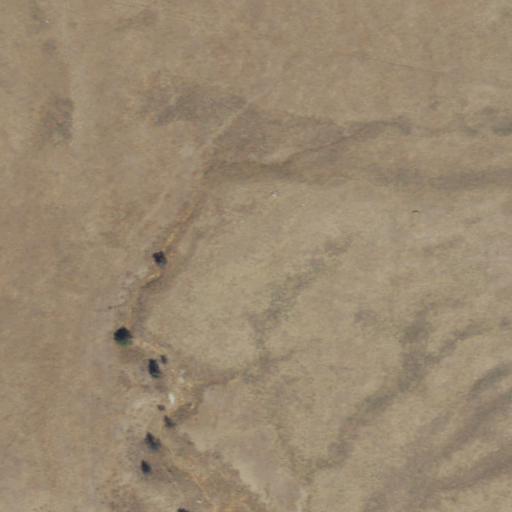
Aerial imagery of plain(s) in Washington named Meader Flat containing only grassland